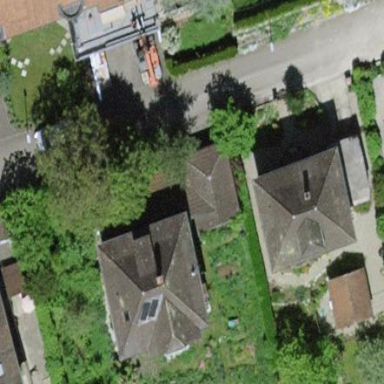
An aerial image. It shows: Simple and straightforward house.